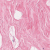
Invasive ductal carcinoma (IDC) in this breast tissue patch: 0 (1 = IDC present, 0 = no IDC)